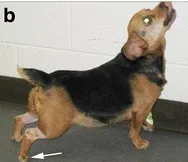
B; Lordotic posture resulting from axial muscular rigidity. Superimposed muscle spasms cause partial flexion of the limb joints, including the digits (arrow).
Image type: medical_photograph (skin_photograph)